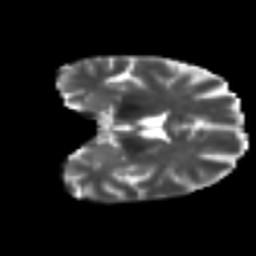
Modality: T2w
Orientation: coronal
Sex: female
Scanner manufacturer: ge
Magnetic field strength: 3 T
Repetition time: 7 s
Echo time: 0.08 s